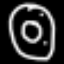
Label: donut